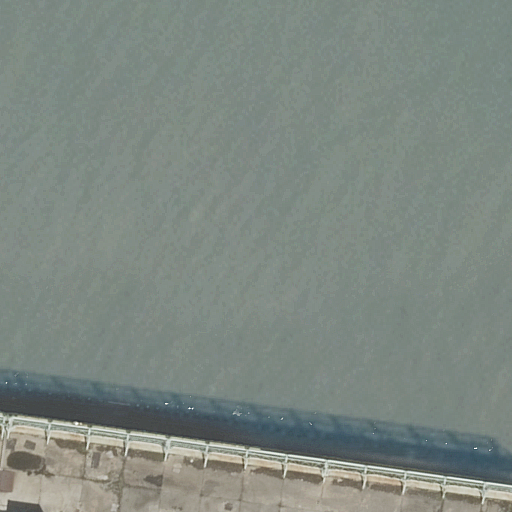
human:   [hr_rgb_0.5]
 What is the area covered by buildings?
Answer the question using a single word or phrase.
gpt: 2615m2

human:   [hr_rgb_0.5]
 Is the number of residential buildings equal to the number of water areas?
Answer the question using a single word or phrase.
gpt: yes

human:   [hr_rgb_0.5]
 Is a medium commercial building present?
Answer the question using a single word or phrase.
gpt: no

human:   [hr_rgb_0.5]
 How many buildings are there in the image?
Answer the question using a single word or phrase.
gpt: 1

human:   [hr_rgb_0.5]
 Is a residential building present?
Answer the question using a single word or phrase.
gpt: yes

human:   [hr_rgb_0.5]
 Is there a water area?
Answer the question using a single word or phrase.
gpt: yes

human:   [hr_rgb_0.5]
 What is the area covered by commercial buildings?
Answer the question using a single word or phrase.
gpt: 0m2

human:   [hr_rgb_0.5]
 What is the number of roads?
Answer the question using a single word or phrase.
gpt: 0

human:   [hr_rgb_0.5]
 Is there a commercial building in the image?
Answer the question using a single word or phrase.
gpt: no

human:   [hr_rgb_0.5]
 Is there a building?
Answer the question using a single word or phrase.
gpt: yes

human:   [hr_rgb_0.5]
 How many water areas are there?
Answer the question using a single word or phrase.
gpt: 1

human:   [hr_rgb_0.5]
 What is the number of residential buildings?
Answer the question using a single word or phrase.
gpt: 1

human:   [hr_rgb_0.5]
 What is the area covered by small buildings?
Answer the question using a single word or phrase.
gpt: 0m2

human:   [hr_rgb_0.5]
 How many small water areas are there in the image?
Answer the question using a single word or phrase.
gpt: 0

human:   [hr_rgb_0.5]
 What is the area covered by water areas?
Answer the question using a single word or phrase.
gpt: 8694m2

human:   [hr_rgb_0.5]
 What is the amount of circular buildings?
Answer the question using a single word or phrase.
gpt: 0

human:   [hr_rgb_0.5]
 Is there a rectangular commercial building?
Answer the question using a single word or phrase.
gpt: no

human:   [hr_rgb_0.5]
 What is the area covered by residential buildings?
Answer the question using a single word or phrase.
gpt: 2615m2

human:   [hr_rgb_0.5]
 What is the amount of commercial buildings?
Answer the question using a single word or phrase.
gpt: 0

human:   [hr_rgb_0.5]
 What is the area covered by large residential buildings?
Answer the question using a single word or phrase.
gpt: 2615m2

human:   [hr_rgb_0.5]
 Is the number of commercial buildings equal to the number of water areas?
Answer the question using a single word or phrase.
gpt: no

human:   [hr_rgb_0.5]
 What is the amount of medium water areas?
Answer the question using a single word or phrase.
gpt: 0

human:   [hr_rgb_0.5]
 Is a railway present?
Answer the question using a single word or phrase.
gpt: no

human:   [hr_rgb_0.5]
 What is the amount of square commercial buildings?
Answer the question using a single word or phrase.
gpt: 0

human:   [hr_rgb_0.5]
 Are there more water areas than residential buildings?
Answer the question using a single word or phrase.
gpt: no

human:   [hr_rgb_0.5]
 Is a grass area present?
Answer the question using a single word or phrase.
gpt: no

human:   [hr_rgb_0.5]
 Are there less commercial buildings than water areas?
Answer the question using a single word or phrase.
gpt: yes

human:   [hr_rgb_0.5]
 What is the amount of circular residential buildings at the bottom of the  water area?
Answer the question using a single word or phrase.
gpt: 0

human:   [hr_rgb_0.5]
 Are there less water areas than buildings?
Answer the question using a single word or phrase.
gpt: no

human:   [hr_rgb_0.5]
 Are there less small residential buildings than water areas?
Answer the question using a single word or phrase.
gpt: yes

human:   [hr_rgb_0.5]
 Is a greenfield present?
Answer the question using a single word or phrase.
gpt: no

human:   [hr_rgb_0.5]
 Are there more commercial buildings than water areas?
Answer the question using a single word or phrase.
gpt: no

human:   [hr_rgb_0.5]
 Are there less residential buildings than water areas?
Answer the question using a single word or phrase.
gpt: no

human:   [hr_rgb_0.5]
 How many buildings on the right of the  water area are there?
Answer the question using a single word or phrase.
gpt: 0

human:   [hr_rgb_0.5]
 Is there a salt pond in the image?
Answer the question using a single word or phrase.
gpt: no

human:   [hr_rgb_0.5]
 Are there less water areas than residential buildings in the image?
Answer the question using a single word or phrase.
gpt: no

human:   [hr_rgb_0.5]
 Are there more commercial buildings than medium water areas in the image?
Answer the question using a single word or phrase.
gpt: no

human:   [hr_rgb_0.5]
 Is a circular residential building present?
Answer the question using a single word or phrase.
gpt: no

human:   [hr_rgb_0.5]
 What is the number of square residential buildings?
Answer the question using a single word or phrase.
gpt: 0

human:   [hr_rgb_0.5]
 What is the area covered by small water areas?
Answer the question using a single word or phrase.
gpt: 0m2

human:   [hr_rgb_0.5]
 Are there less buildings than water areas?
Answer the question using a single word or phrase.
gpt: no

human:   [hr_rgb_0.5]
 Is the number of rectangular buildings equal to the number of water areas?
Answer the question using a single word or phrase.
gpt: yes

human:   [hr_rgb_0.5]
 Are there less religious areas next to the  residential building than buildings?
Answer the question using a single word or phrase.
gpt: yes

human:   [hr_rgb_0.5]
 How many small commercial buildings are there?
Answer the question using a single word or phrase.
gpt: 0

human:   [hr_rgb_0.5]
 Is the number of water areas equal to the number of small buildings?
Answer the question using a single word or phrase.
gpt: no

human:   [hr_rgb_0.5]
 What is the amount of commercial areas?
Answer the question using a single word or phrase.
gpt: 0

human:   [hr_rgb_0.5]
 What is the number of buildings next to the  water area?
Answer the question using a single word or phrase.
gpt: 1

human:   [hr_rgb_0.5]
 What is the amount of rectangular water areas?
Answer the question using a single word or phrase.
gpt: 1

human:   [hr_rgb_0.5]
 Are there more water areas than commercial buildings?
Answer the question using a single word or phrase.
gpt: yes

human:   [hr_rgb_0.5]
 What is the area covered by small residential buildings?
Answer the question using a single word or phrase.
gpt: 0m2

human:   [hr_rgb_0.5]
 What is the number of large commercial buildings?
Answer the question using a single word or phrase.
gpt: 0

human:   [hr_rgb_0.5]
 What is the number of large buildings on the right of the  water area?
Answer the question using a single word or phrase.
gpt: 0

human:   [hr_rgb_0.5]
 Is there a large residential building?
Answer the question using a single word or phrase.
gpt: yes

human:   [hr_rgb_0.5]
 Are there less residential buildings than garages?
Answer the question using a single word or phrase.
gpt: no

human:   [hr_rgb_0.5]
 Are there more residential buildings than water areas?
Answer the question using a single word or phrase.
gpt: no

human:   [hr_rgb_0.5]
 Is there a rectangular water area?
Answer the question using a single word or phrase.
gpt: yes

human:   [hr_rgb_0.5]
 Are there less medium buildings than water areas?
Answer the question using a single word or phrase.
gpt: yes

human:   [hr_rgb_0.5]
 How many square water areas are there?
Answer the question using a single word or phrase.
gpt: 0

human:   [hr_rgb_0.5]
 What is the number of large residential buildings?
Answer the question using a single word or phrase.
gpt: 1

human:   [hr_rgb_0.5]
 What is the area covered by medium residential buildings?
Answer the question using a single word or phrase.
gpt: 0m2

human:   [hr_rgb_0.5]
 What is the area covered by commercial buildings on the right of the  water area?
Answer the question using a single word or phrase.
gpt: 0m2

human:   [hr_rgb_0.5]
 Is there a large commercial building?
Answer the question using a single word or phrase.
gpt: no

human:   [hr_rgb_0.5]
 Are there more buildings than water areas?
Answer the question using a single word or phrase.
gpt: no

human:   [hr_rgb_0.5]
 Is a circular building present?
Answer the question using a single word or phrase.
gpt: no